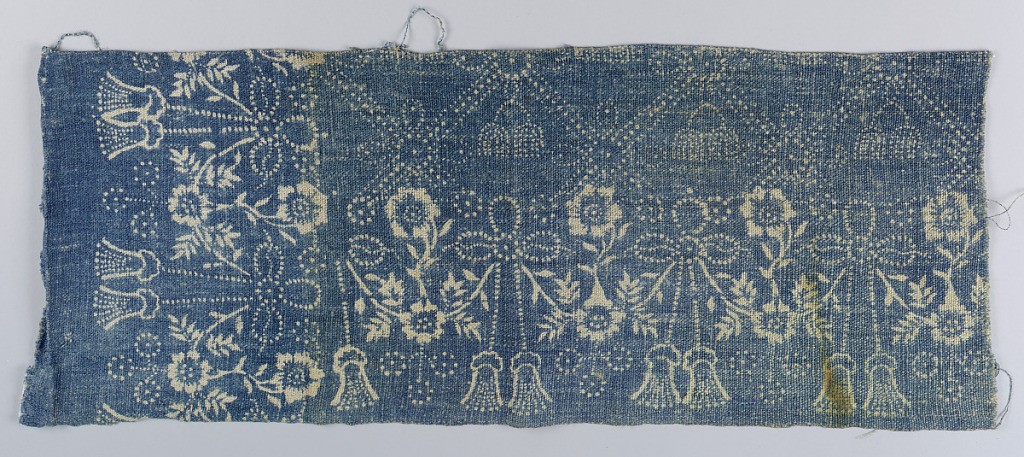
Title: Textile
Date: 1750–1800
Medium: bast fiber Technique: block printed resist on plain weave
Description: Border design of tassels and flowers. Design turns a corner. In white on blue. The piece may be a fragment of a table cover.